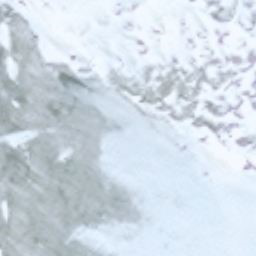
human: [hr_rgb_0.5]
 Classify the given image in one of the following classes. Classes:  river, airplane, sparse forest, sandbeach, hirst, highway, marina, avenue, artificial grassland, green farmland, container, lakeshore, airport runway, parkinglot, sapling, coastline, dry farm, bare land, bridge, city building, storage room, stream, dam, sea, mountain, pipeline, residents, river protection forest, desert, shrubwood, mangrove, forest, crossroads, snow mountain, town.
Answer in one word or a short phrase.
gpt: snow mountain